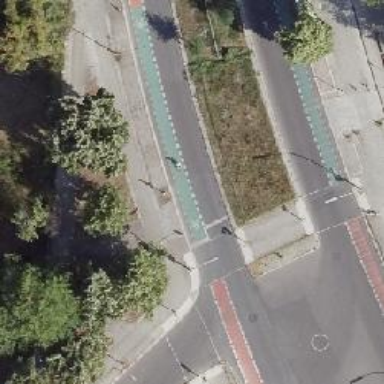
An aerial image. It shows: Crossing with traffic signals.